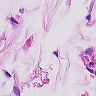
Metastatic tissue present: no